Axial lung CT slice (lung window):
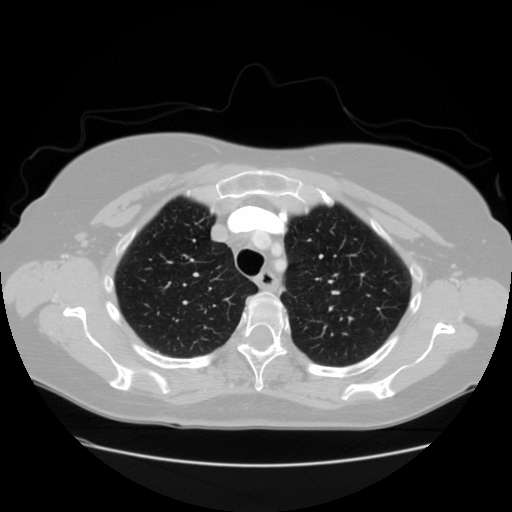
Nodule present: no